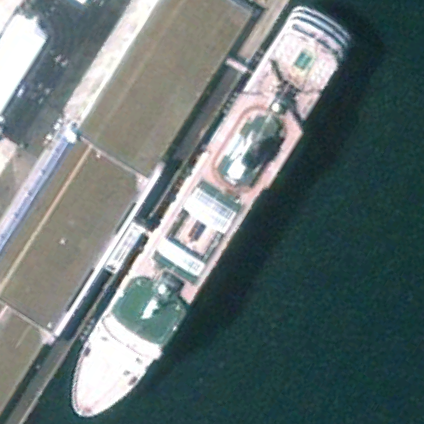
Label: Megayacht